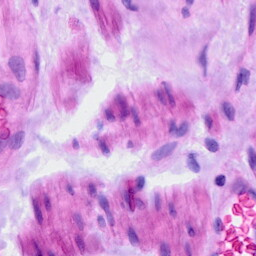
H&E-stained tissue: Ovarian